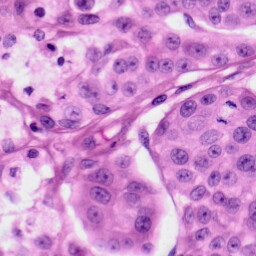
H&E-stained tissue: Skin